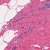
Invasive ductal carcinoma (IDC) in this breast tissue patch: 0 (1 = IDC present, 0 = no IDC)